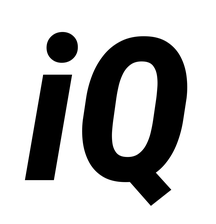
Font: Roboto-Italic_Condensed_ExtraBold_Italic